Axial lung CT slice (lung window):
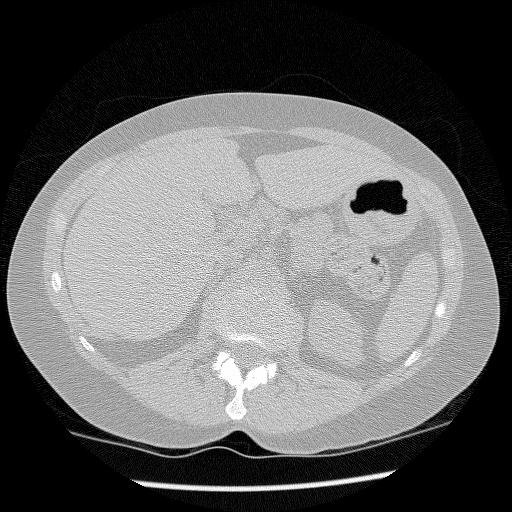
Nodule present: no